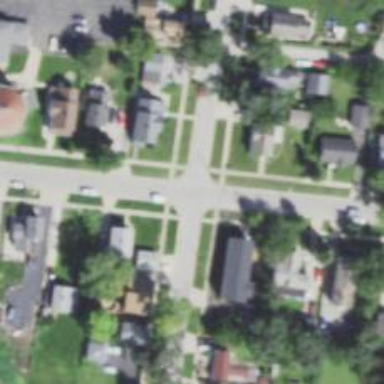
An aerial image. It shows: Residential road with asphalt surface and separate sidewalk.